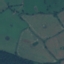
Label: Pasture